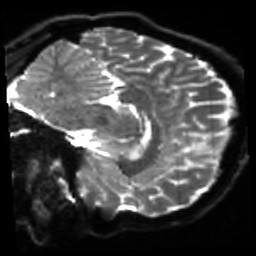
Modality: sbref
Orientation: sagittal
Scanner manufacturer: siemens
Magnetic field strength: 3 T
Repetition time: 4 s
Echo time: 0.0594 s